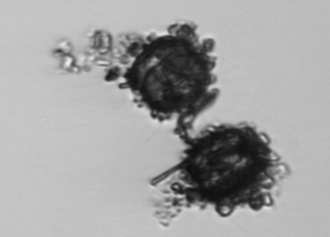
Label: Thalassiosira_TAG_external_detritus